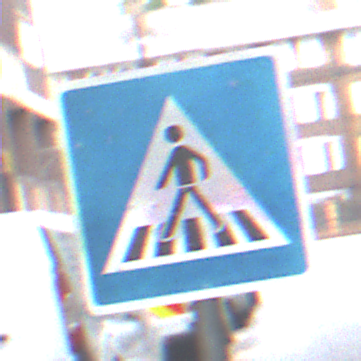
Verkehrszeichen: FussgaengerueberwegRechts
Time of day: MorningAfternoon
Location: Outdoor (Urban)
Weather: Overcast
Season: NotSpecified
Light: Natural